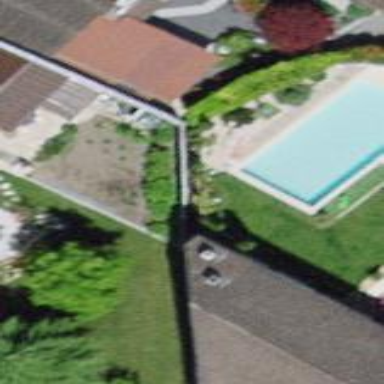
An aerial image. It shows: Swimming pool located in leisure land.